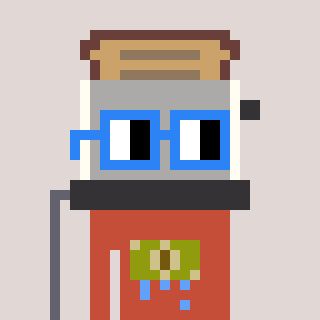
a pixel art character with square blue glasses, a toaster-shaped head and a rust-colored body on a warm background